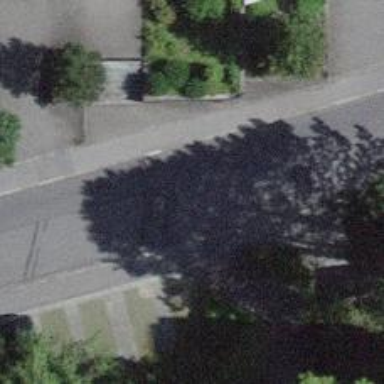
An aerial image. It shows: Residential road with asphalt surface. There are separate sidewalks on both sides of the road.